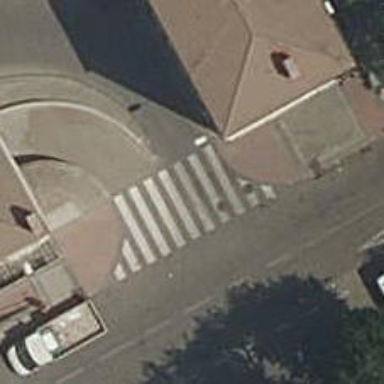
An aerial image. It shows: Zebra crossing on the road.